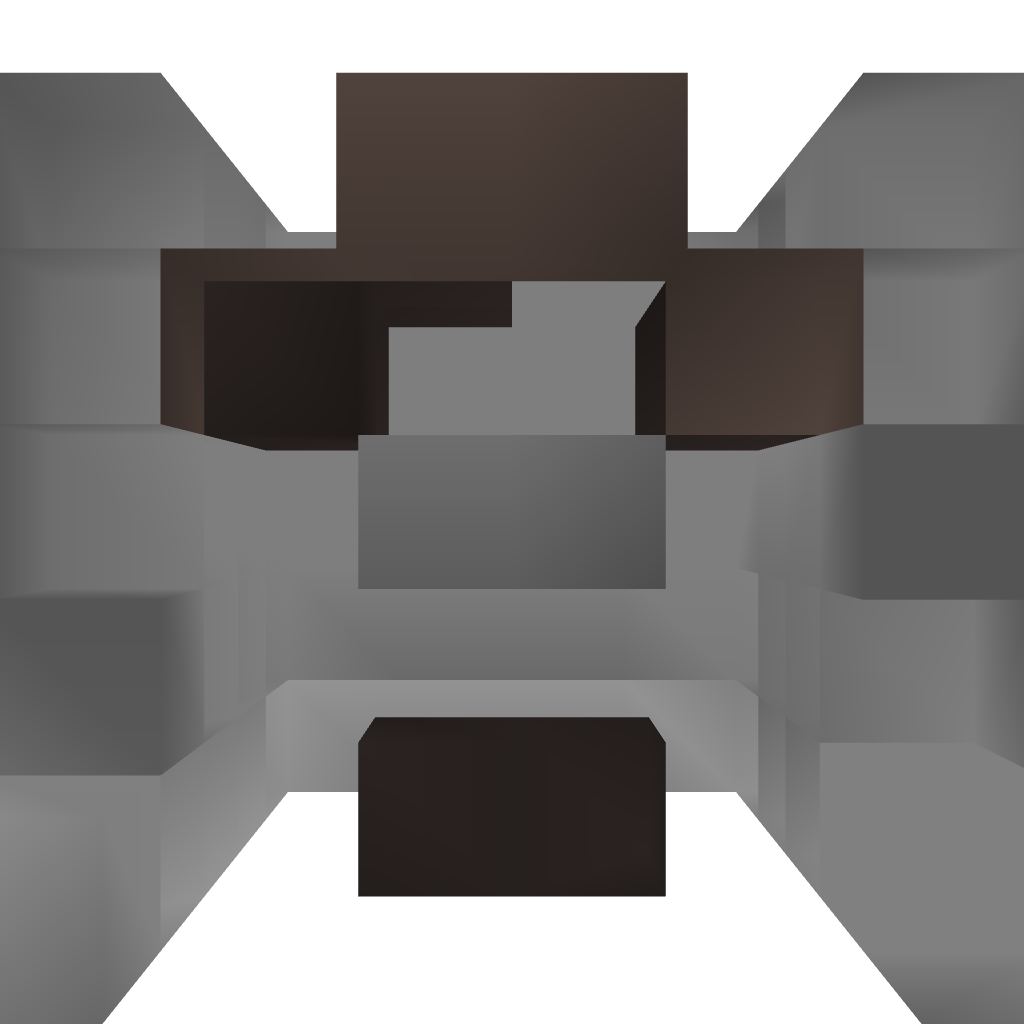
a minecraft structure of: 4 Furnaces